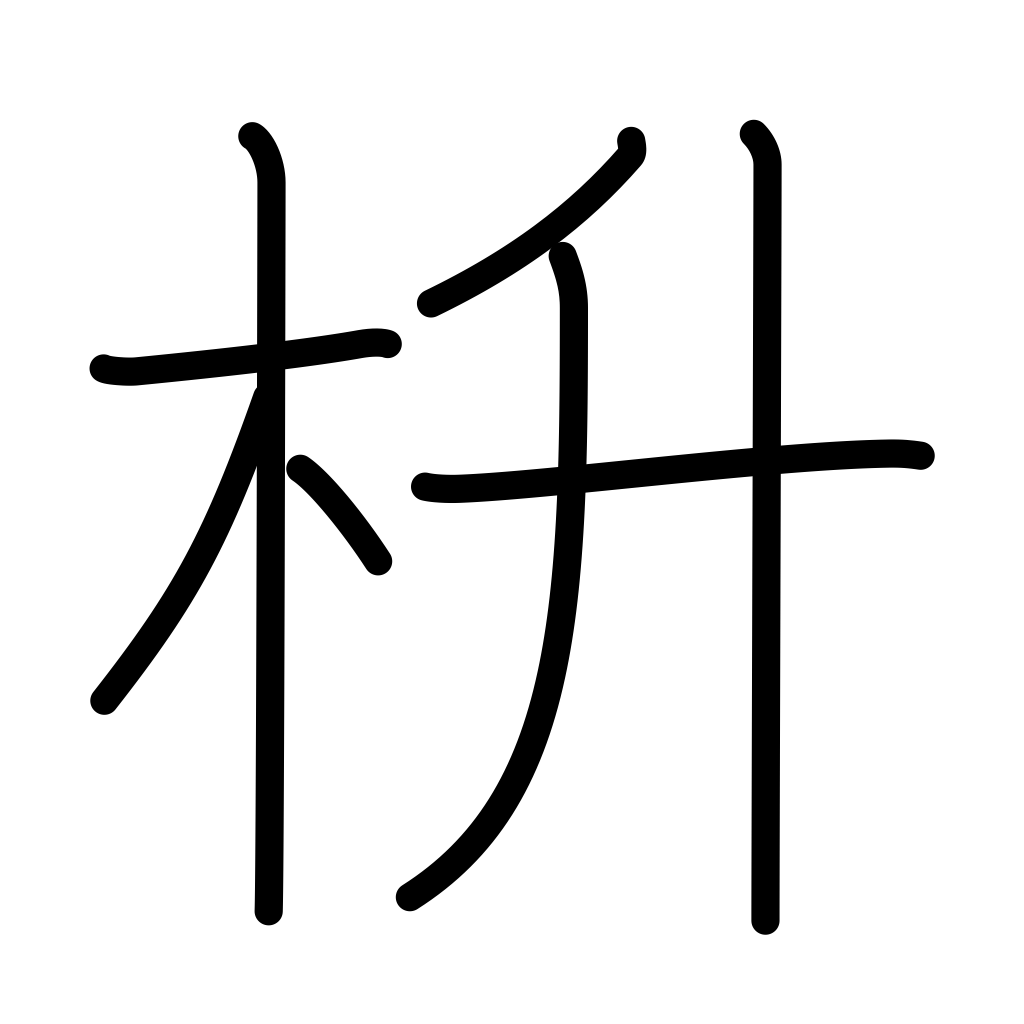
Meaning: measuring box